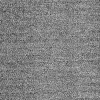
Atmospheric dust classification: dusty